Field crop: tomato
Growth stage: 1
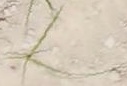
Species: cyperus